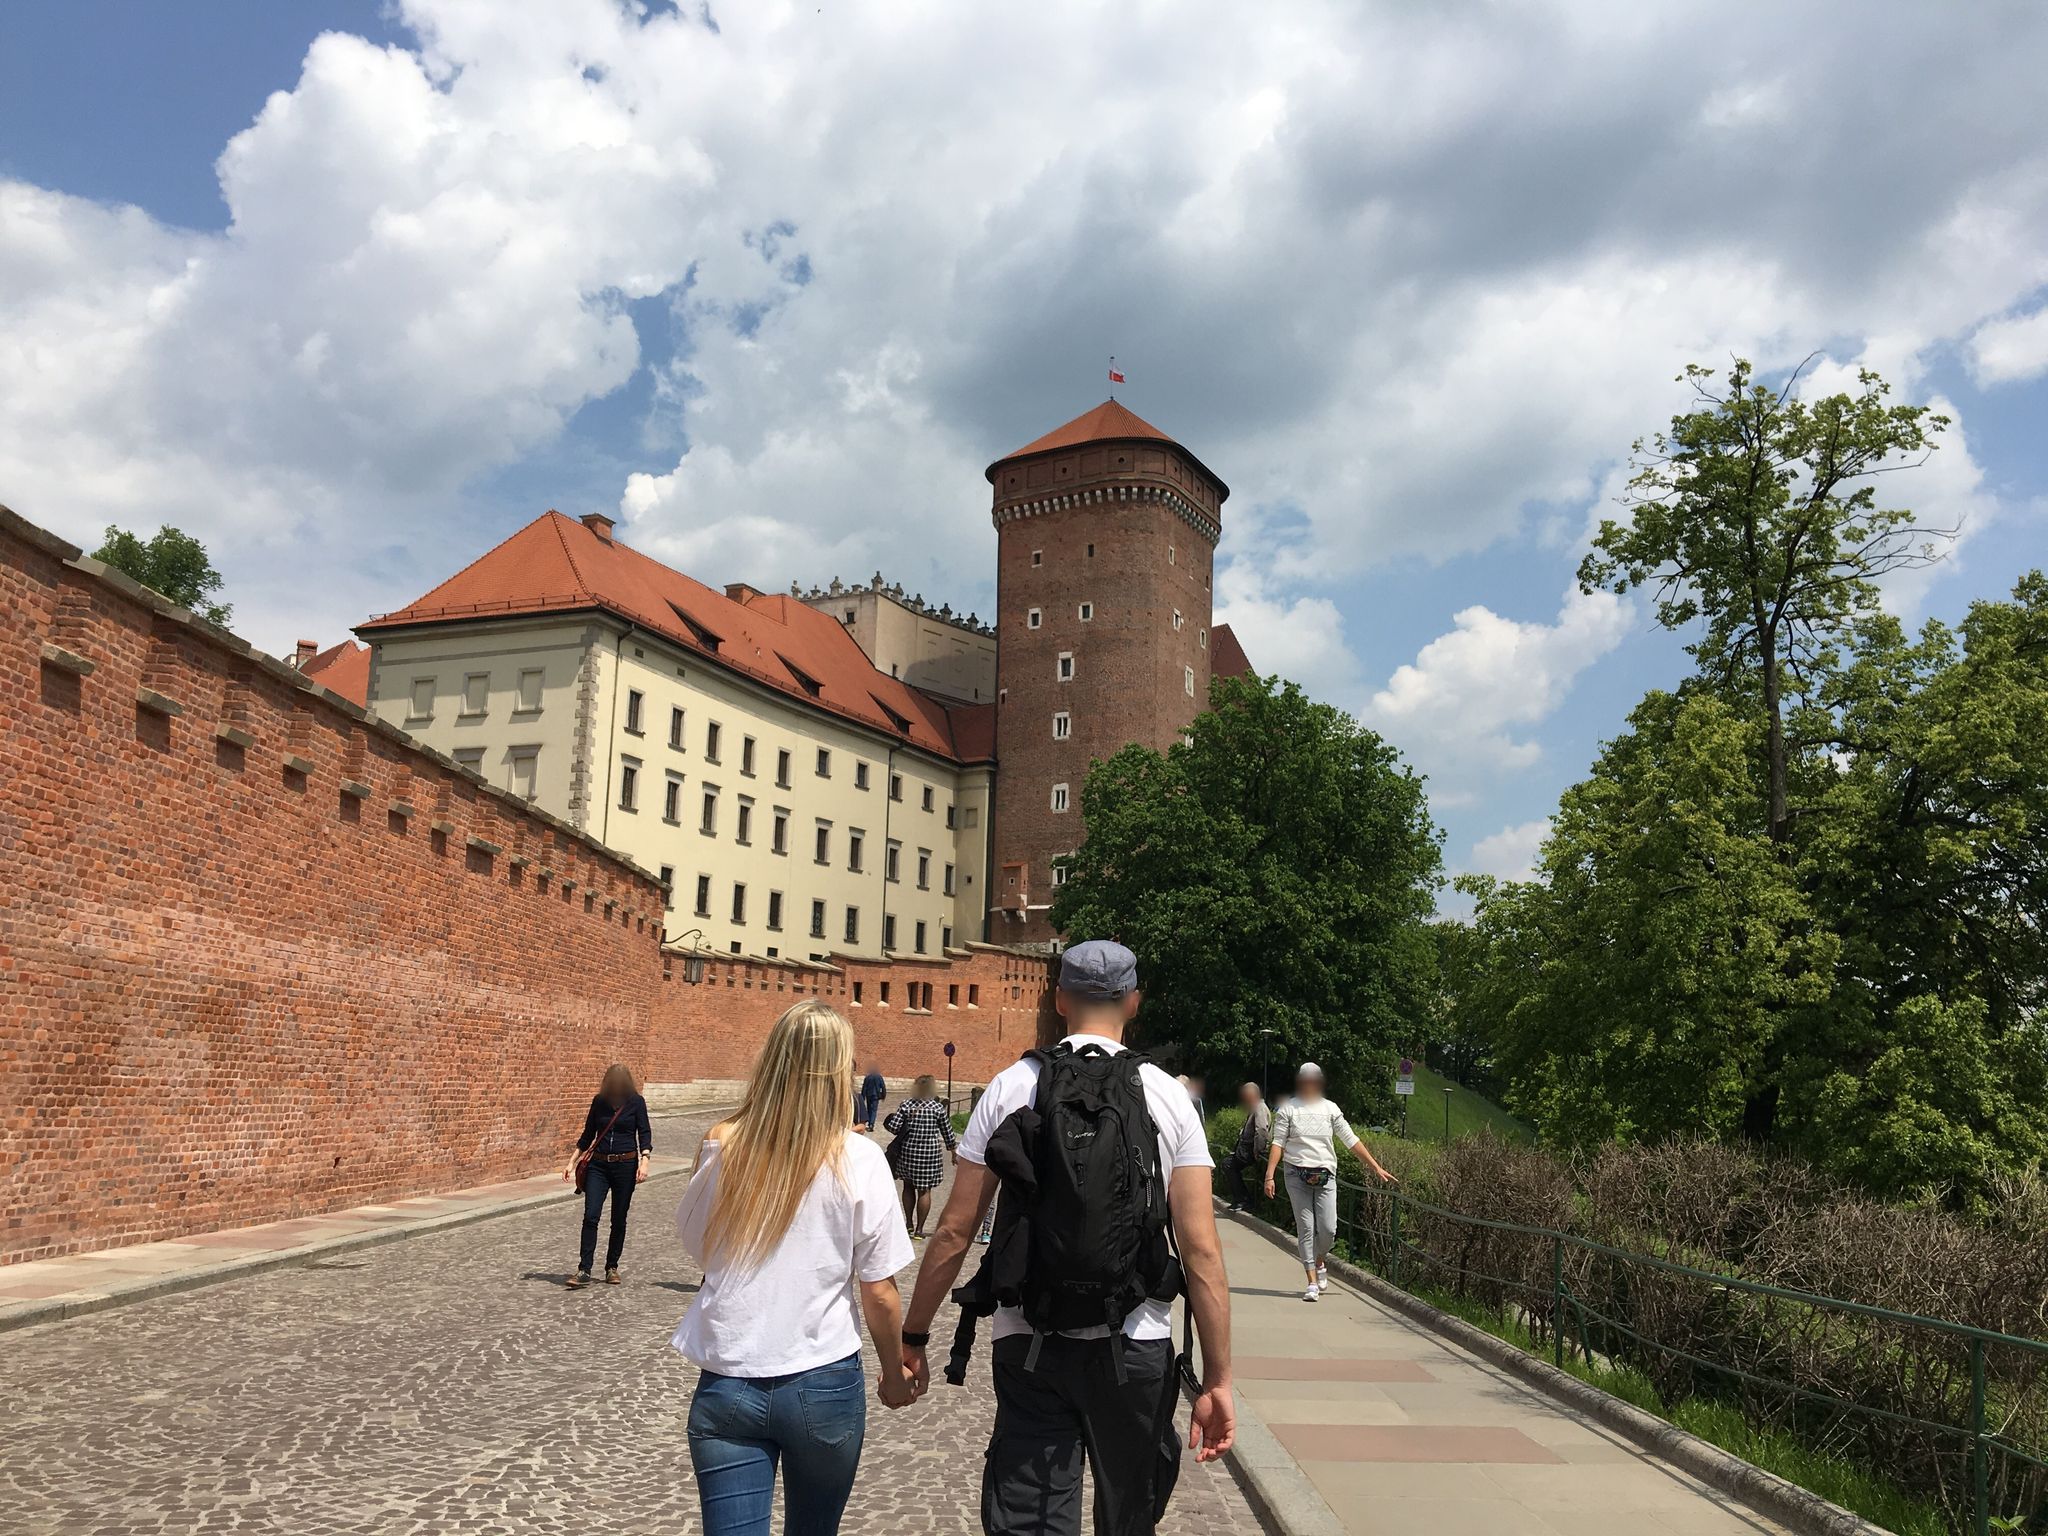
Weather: cloudy
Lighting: day
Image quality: good
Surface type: walking surface
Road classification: service, pedestrian
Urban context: urban centre
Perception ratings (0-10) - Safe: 7.55, Lively: 8.12, Beautiful: 3.38, Boring: 8.94, Depressing: 2.47, Wealthy: 3.98